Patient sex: F
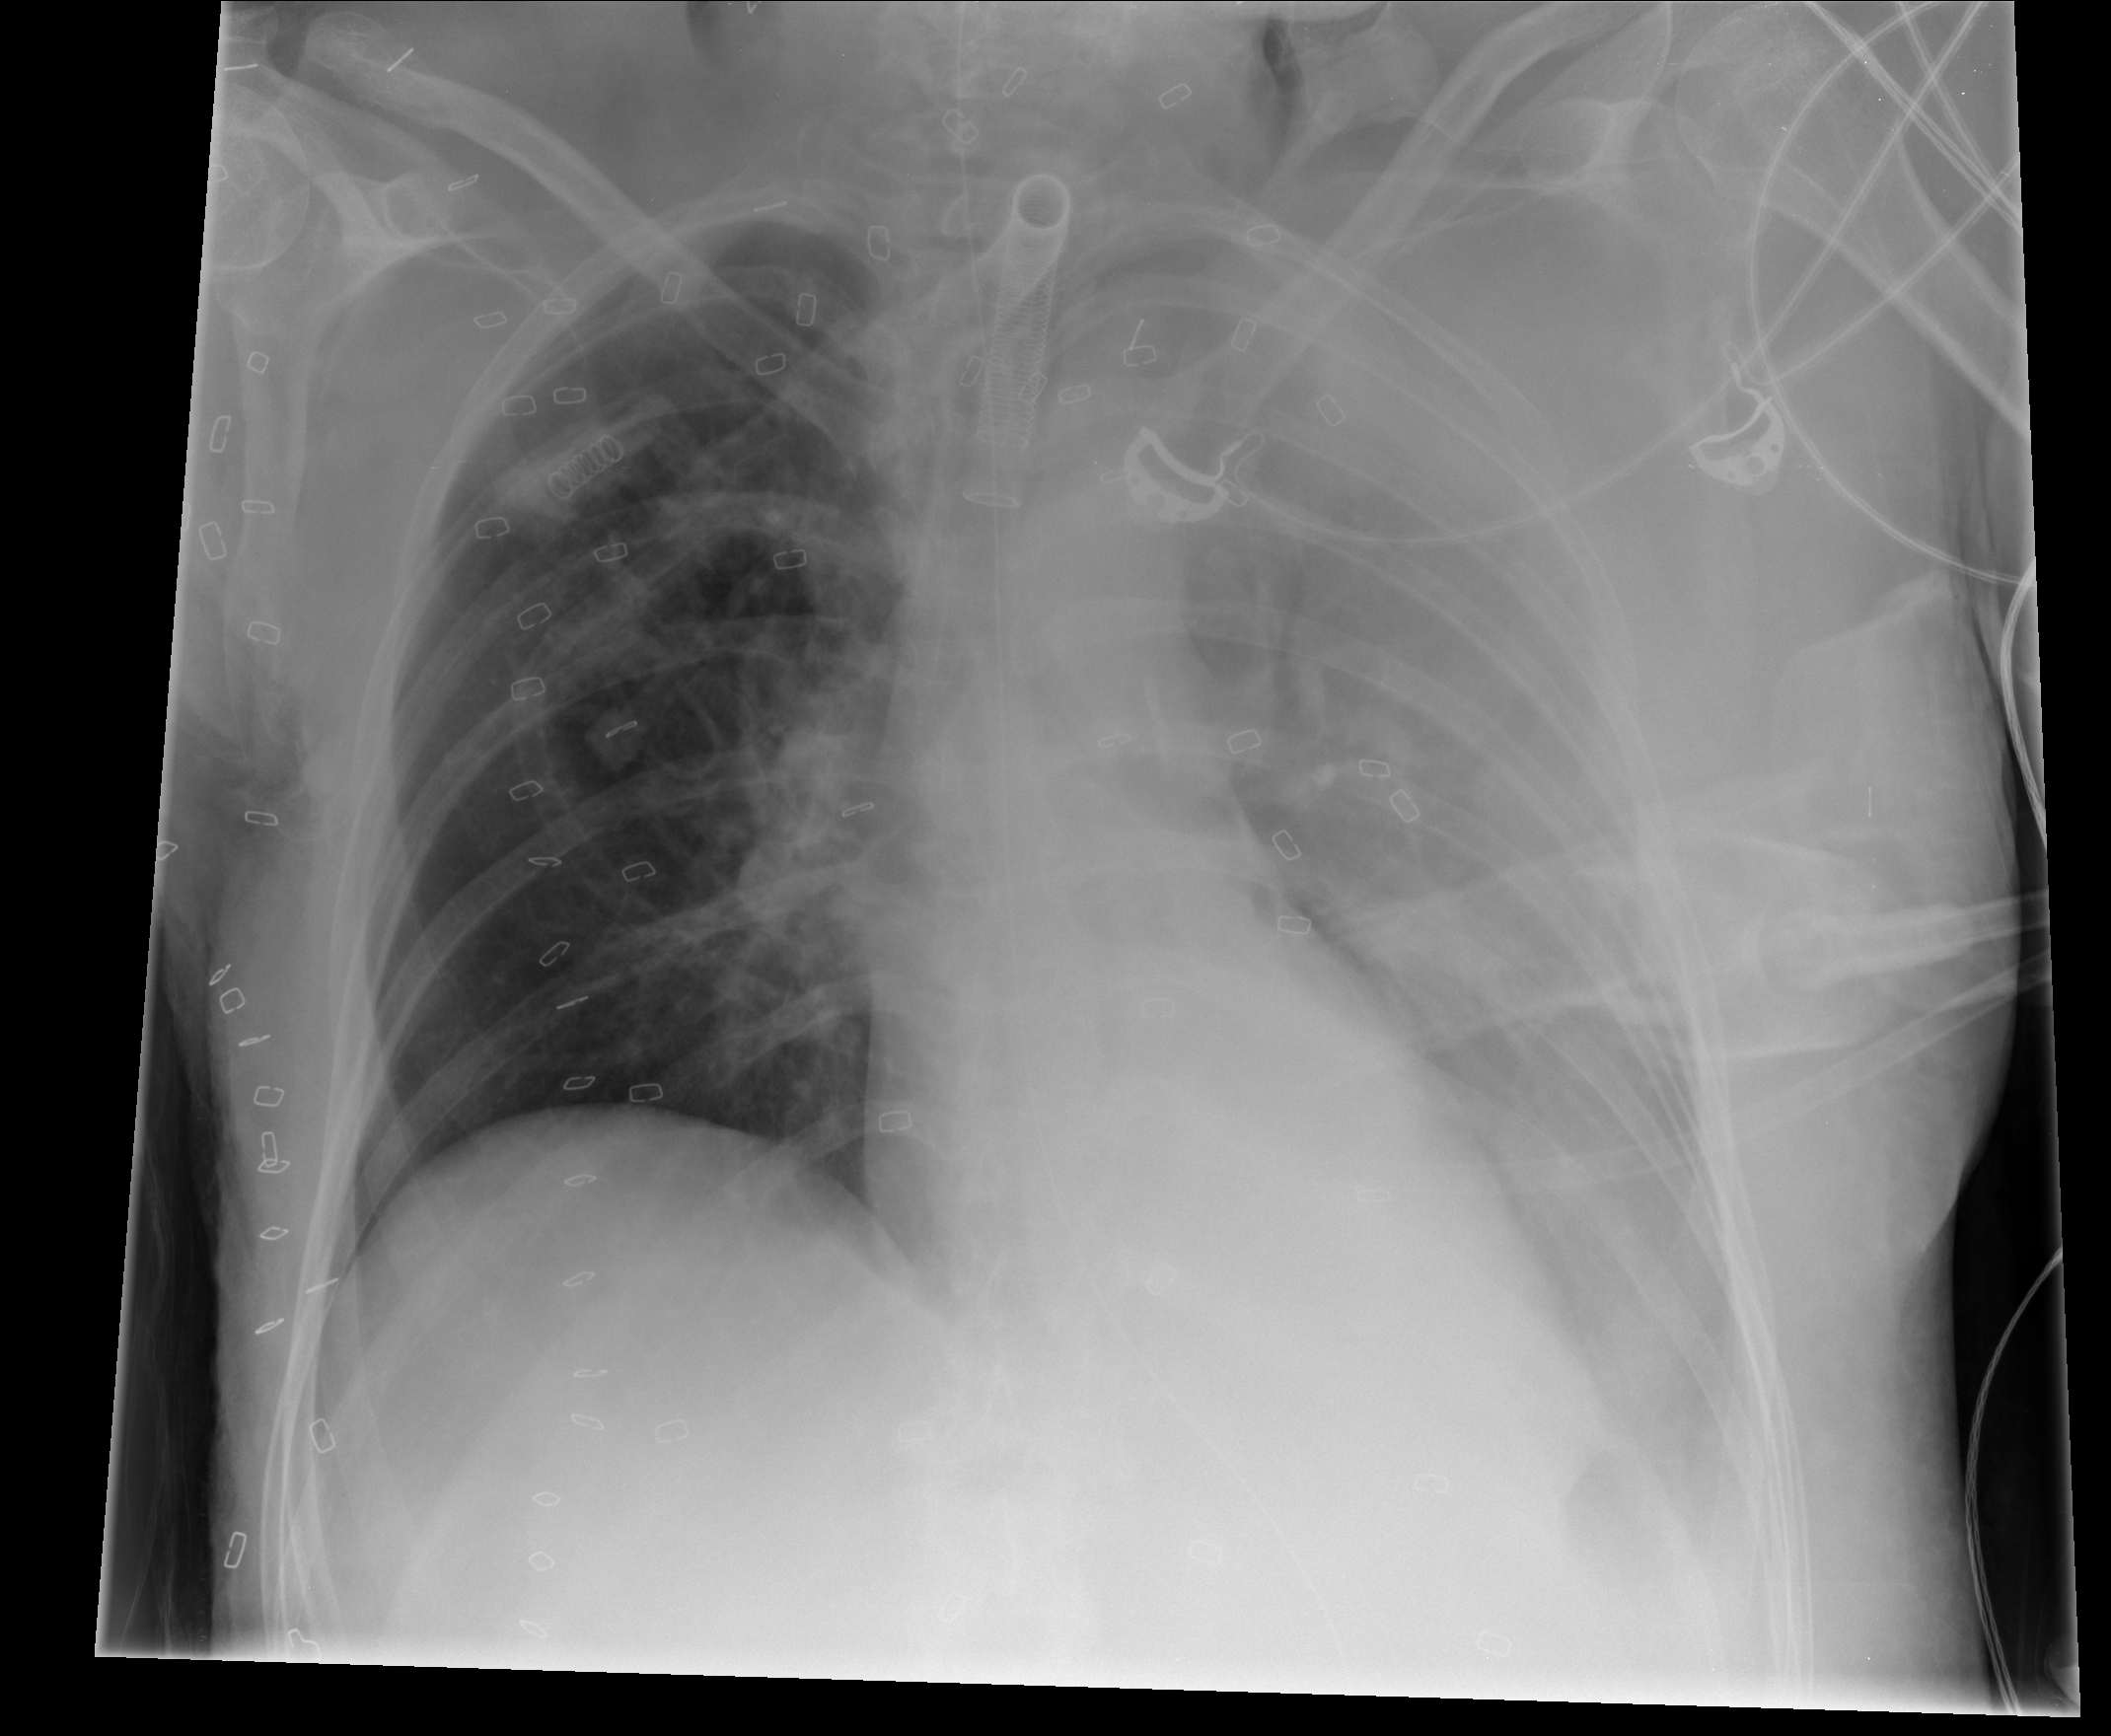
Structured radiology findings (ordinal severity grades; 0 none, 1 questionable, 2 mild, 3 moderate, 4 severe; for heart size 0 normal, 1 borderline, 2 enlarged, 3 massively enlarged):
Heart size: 0
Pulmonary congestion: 0
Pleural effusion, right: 0
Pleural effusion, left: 4
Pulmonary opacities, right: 0
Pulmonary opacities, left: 3
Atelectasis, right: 0
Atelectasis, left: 4